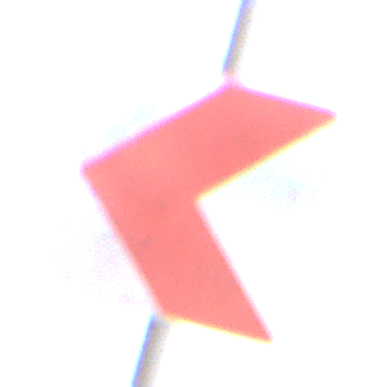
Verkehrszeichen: RichtungstafelnInKurvenKleinRechts
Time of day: MorningAfternoon
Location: Outdoor (Nature)
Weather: Overcast
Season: NotSpecified
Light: Natural